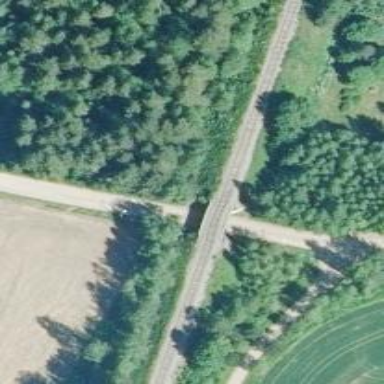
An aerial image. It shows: Railway bridge with B1 track class.